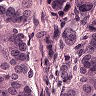
Metastatic tissue present: yes